Interaction volume radius: 10 \u00c5
Interaction volume height: 20 \u00c5
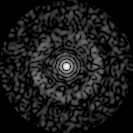
Disorder parameter: 0.8684